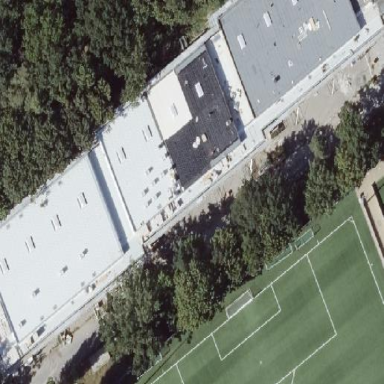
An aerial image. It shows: View of roof of building.